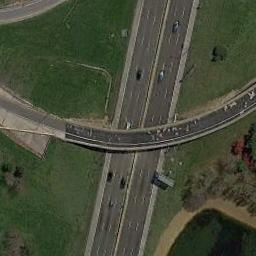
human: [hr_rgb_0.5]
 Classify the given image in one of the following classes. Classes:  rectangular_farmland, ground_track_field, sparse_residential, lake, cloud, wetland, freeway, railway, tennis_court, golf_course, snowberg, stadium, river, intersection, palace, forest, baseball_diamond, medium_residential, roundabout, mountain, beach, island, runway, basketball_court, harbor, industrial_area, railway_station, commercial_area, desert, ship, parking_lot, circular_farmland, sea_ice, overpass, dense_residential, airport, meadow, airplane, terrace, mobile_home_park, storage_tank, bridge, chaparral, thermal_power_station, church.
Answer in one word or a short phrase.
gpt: overpass